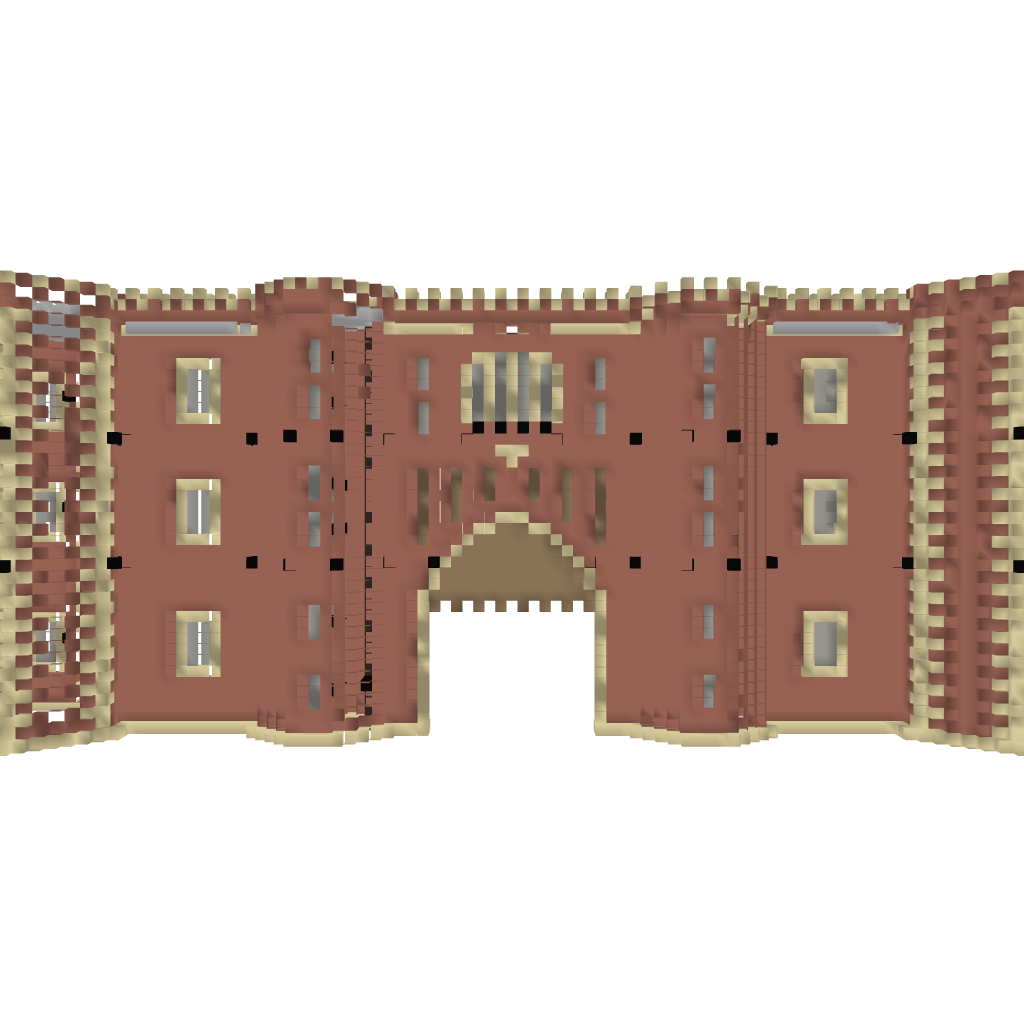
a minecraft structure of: Tudor Gatehouse